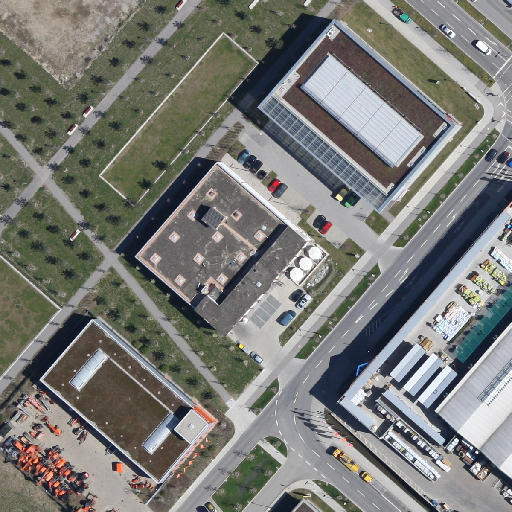
Referring expression: car driving on the road